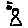
Label: fish